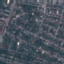
Land use / land cover class: Residential